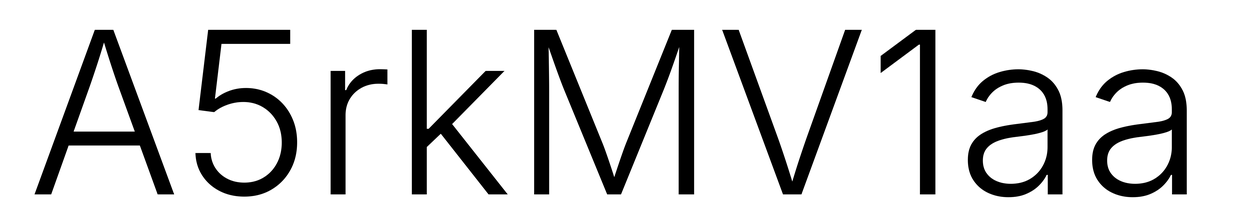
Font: Inter_Light